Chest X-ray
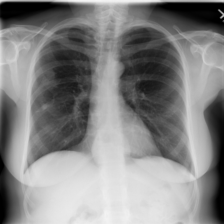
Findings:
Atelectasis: negative
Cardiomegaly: negative
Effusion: negative
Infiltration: negative
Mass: negative
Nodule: negative
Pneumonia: negative
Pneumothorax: negative
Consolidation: negative
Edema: negative
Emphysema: negative
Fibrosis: negative
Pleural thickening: negative
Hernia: positive